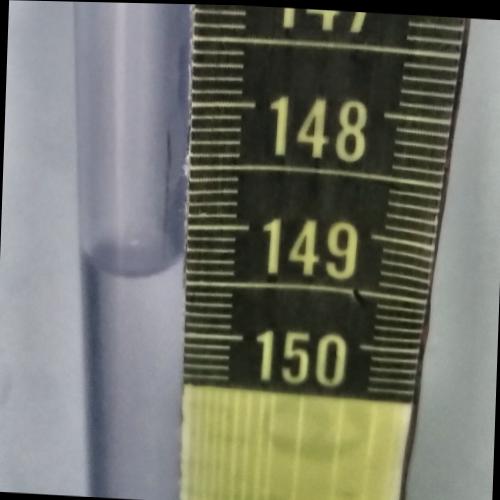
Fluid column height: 149.4 cm